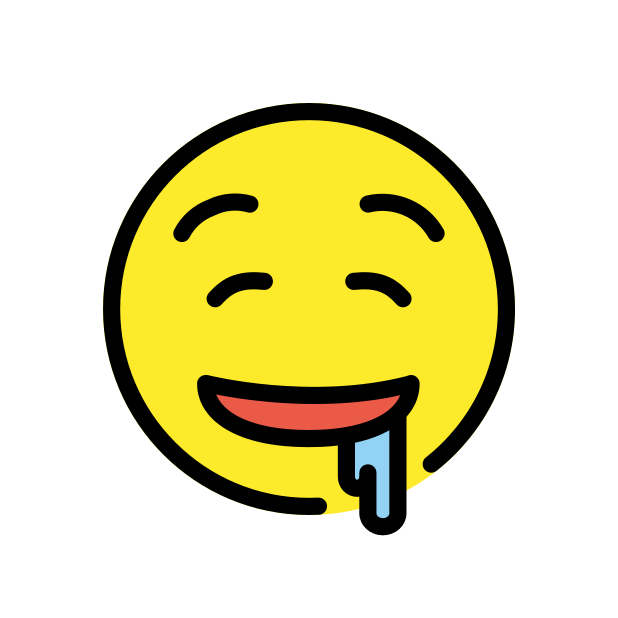
Emoji: 🤤
Name: drooling face
Unicode: 0x1f924